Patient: sex F, age 69
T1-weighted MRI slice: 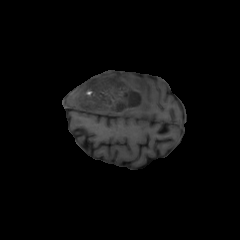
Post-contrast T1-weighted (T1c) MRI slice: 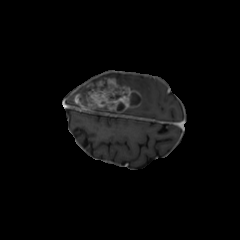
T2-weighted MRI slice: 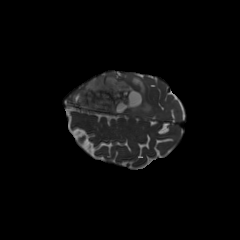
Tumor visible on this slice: yes
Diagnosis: Glioblastoma, IDH-wildtype
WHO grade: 4